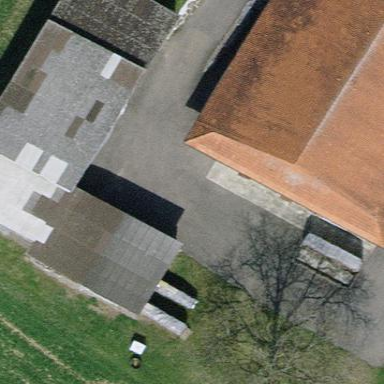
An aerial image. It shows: View of roof of building.